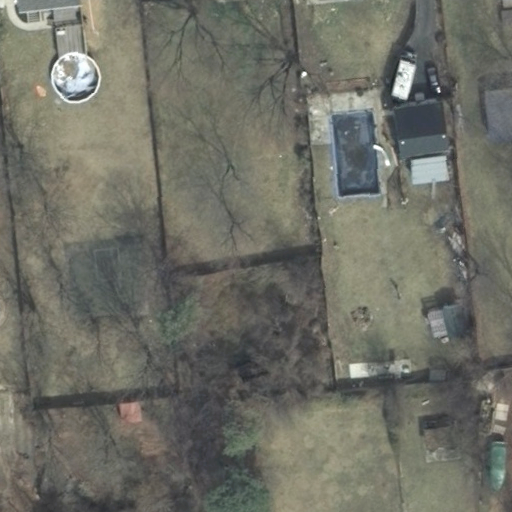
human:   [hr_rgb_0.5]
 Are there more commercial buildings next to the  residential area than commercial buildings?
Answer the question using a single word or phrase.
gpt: no

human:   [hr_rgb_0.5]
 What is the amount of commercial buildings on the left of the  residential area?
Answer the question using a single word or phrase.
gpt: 0

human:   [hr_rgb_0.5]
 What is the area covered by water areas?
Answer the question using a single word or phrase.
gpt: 0m2

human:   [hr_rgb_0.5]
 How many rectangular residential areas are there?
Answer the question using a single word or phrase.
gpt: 1

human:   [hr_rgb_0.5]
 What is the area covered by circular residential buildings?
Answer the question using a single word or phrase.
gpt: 0m2

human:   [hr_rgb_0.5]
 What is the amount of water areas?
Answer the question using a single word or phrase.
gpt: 0

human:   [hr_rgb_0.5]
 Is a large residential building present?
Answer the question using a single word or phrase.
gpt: no

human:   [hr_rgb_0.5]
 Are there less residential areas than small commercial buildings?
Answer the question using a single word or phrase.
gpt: no

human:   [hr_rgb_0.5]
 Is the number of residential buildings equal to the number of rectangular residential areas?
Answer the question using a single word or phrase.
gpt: no

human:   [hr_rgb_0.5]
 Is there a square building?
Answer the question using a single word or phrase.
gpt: no

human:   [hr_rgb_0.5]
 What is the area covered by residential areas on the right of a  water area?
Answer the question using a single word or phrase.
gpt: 0m2

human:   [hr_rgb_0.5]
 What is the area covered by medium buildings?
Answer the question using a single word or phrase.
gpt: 463m2

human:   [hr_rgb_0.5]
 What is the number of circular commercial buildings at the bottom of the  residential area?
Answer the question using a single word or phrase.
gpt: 0

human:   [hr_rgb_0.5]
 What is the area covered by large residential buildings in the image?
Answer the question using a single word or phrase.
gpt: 0m2

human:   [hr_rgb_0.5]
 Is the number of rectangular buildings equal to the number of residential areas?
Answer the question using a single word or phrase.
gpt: no

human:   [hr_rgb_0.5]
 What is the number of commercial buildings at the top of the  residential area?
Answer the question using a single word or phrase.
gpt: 0

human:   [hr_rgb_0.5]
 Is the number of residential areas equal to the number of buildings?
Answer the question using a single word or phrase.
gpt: no

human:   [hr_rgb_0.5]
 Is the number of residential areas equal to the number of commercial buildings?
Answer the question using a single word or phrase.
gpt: no

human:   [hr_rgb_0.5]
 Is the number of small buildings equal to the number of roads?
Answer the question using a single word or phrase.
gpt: no

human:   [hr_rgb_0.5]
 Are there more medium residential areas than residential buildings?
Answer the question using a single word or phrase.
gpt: no

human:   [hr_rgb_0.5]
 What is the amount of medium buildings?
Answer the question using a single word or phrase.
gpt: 2

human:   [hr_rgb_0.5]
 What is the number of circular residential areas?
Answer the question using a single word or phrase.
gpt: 0

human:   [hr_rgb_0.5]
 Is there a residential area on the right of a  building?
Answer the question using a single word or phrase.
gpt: yes

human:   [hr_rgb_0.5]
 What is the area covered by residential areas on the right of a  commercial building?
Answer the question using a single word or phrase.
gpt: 0m2

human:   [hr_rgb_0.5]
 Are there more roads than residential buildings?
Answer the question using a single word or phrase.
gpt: no

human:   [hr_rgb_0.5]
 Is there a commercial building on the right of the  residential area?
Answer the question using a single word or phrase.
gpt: no

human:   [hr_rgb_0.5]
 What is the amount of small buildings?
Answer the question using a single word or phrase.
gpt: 3

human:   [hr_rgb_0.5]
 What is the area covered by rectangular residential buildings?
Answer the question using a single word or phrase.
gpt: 2m2

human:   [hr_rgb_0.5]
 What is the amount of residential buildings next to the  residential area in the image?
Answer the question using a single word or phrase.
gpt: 3

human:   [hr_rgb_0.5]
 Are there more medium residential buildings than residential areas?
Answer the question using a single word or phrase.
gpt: yes

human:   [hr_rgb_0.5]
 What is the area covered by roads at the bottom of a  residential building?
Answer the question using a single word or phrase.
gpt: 0m2

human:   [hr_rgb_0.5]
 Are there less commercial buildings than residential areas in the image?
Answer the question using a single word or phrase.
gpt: yes

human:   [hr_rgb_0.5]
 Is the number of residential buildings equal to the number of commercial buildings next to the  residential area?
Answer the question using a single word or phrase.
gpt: no

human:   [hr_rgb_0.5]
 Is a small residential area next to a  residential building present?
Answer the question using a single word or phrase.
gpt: no

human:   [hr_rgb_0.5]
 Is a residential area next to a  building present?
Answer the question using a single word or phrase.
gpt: yes

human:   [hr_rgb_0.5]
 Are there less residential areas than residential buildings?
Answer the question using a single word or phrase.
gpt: yes